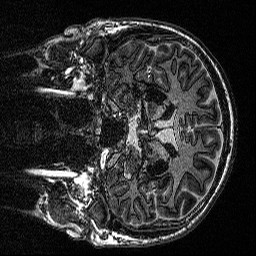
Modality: MP2RAGE
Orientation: coronal
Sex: male
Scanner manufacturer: siemens
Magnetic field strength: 3 T
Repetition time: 5 s
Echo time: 0.00292 s